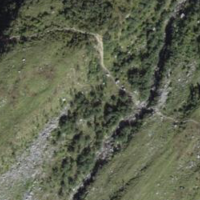
EUNIS habitat code: 23
Species observed at this site:
Lasiocampa quercus